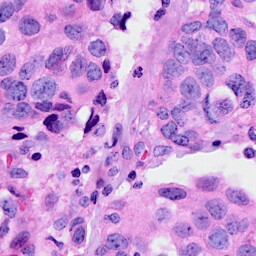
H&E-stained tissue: Breast